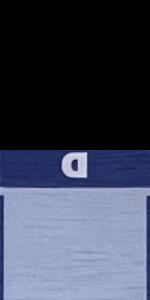
Label: Empty